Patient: sex F, age 71
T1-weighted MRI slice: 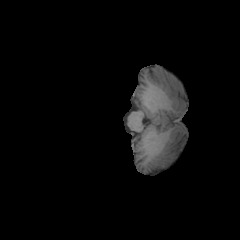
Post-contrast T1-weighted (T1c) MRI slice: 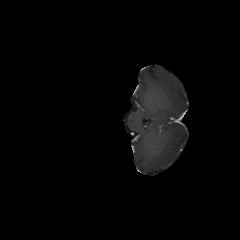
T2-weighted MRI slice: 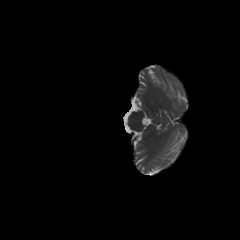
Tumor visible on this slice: no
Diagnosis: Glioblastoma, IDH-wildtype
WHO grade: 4